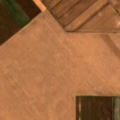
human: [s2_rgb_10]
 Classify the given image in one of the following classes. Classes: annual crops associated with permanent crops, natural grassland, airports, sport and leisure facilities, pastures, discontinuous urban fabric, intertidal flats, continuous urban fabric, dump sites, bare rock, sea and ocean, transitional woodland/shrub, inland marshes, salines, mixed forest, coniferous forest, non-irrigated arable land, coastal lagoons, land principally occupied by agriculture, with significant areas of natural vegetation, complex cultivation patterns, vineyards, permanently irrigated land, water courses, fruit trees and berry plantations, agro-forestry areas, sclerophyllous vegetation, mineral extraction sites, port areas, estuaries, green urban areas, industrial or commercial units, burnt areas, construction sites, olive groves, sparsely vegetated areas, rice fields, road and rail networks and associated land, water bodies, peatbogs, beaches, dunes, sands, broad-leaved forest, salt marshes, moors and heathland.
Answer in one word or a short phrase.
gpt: non-irrigated arable land